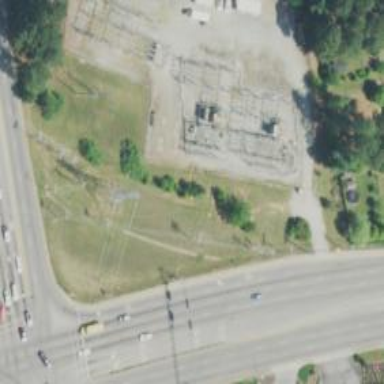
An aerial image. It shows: Distribution level power substation enclosed by fence.